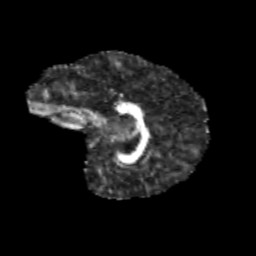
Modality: FA
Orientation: sagittal
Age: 13
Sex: female
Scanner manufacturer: siemens
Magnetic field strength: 3 T
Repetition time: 3.8 s
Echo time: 0.07 s